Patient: sex F, age 65
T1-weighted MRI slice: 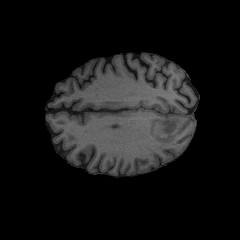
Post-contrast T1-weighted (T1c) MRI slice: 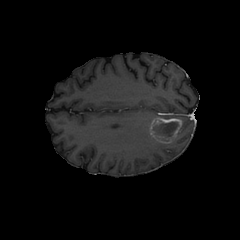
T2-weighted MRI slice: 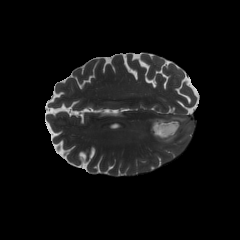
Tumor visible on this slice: yes
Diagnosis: Glioblastoma, IDH-wildtype
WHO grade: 4